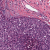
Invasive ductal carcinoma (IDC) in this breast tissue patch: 0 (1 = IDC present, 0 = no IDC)